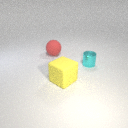
large yellow rubber cube in front of large red rubber sphere